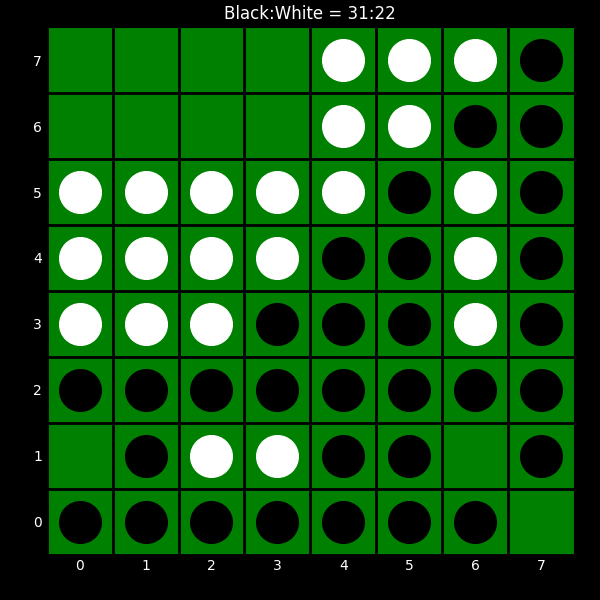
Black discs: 31
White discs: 22